Aerial crown-view tile of a tropical tree (Barro Colorado Island, Panama), acquired 20250616:
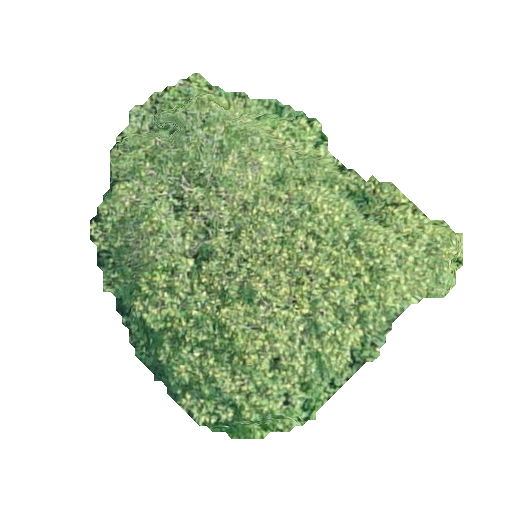
Species: Dipteryx oleifera
GBIF accepted scientific name: Dipteryx oleifera
Crown area: 123.951 m²